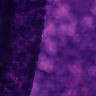
Metastatic tissue present: yes